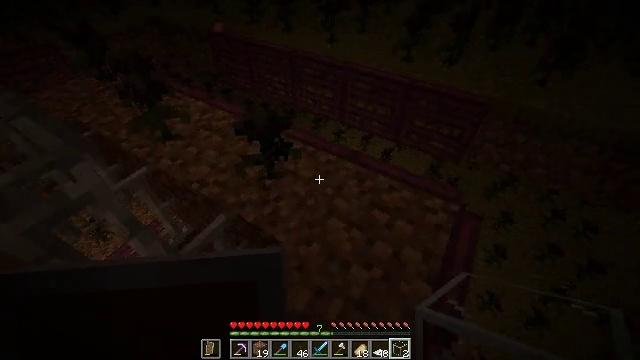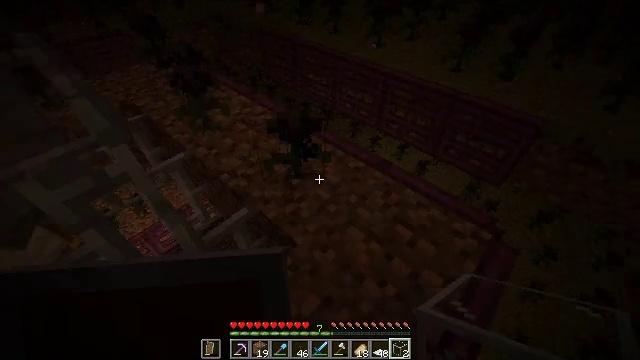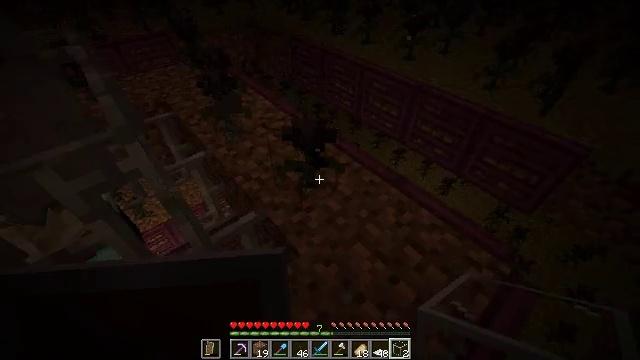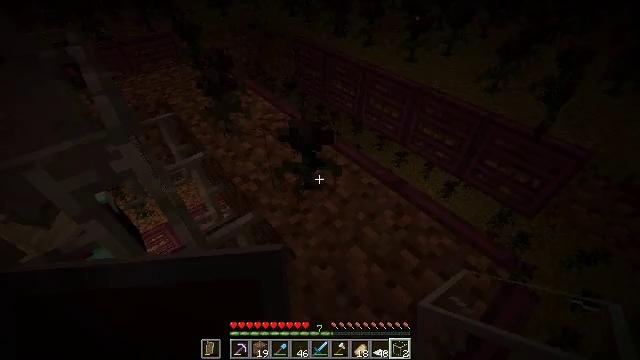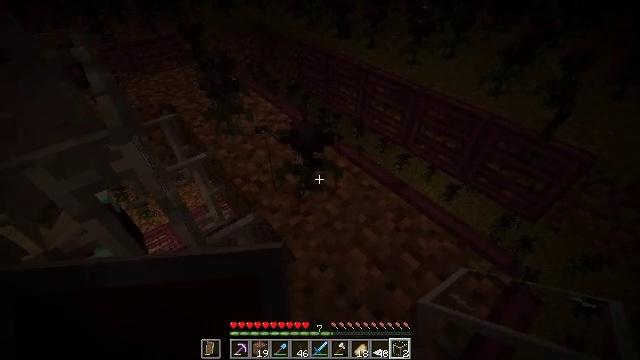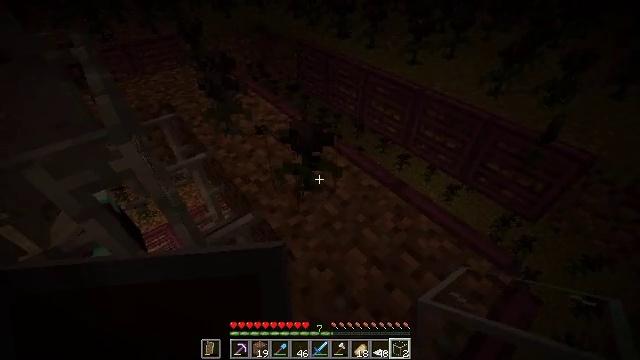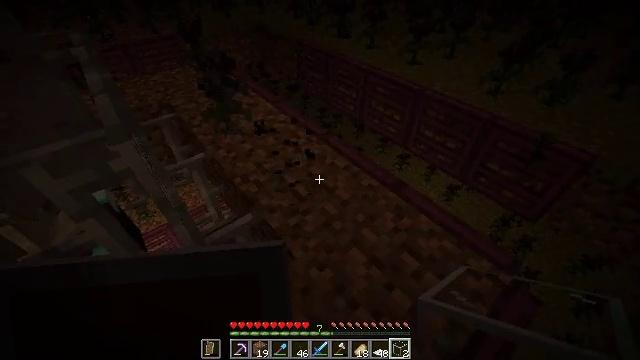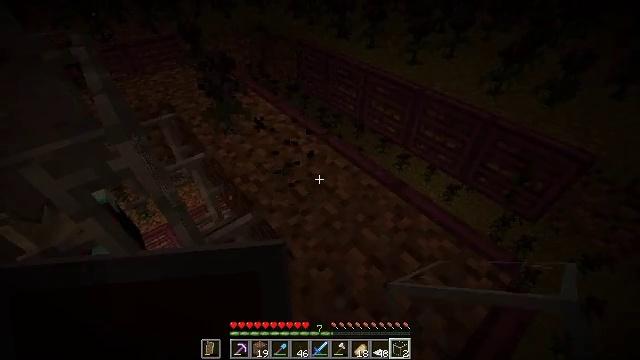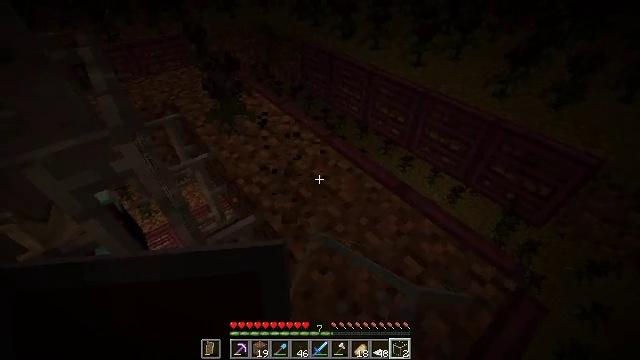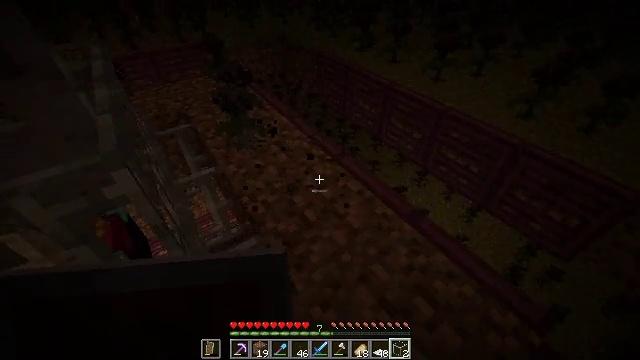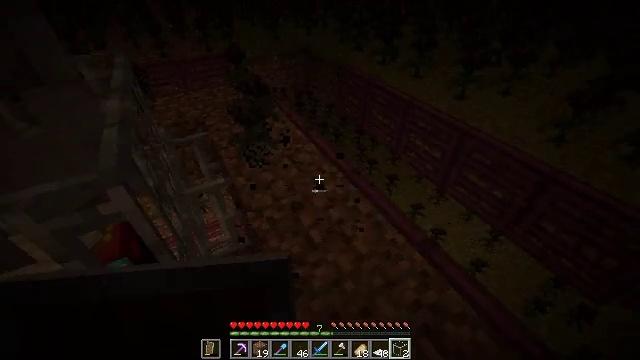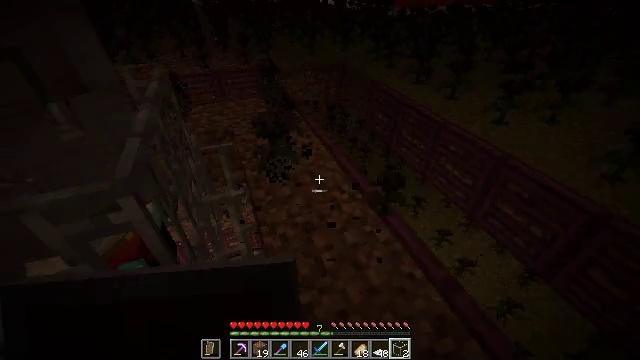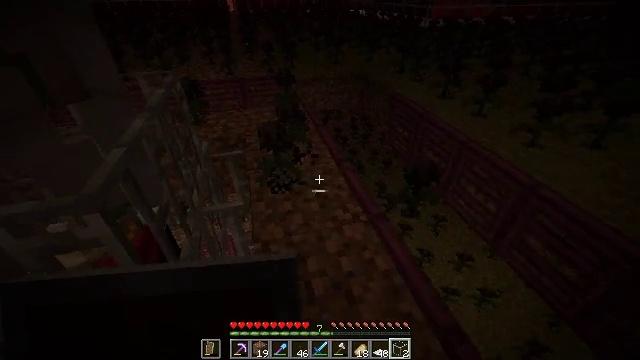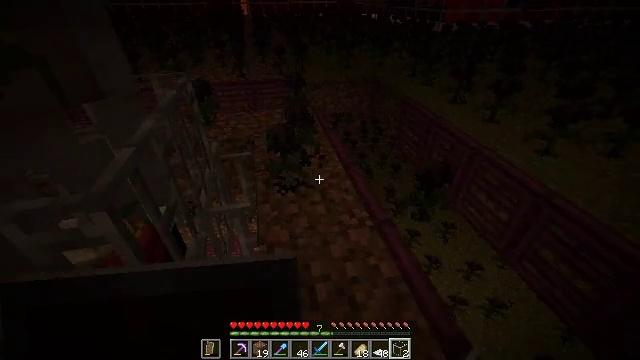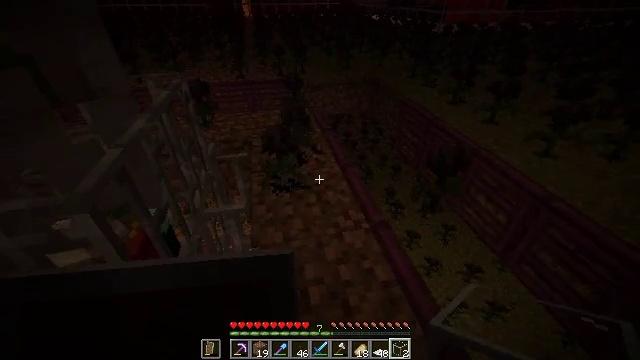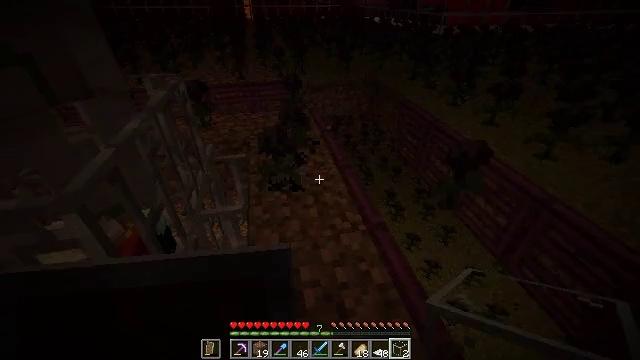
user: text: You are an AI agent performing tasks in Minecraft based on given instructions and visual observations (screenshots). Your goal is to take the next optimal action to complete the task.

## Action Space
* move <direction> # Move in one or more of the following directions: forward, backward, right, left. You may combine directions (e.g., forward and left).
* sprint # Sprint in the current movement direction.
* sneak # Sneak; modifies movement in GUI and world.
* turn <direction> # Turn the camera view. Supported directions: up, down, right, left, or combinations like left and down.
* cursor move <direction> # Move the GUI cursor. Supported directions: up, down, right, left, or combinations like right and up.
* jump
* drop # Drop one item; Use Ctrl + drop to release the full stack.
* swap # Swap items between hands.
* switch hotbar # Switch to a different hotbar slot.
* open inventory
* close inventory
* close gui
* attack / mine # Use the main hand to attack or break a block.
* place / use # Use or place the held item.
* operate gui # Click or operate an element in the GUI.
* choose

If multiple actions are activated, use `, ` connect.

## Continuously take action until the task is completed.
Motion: motion action
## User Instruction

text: Collect the rare wither rose.
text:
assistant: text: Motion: turn left
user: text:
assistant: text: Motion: turn left and up
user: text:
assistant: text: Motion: no_op
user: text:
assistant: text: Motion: no_op
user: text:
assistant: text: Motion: no_op
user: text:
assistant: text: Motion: attack / mine
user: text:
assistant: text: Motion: attack / mine
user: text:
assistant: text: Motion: move forward, attack / mine
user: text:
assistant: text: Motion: move forward and move right, turn left and up
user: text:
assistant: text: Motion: move forward and move right, turn left and up
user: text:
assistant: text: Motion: move forward and move right, turn left and up
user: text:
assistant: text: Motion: turn left and up
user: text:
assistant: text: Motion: turn left
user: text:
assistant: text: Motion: no_op
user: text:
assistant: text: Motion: no_op
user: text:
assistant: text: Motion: turn left
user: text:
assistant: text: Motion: turn left
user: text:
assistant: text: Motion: turn left
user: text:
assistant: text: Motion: no_op
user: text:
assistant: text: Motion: no_op
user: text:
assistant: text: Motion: attack / mine
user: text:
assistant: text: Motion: attack / mine
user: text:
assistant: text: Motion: attack / mine
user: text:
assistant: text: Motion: move forward, attack / mine
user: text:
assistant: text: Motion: move forward, turn up, attack / mine
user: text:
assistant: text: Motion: move forward, turn up, attack / mine
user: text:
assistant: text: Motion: move forward, attack / mine
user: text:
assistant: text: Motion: move forward, attack / mine
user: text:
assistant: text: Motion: attack / mine
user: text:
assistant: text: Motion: turn left, attack / mine